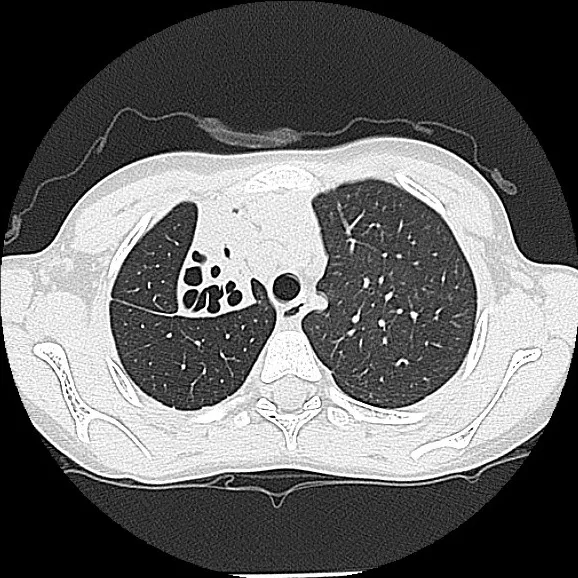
Representative high resolution CT chest slices demonstrating collapse and severe bronchiectasis of the right upper lobe.
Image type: radiology (ct)